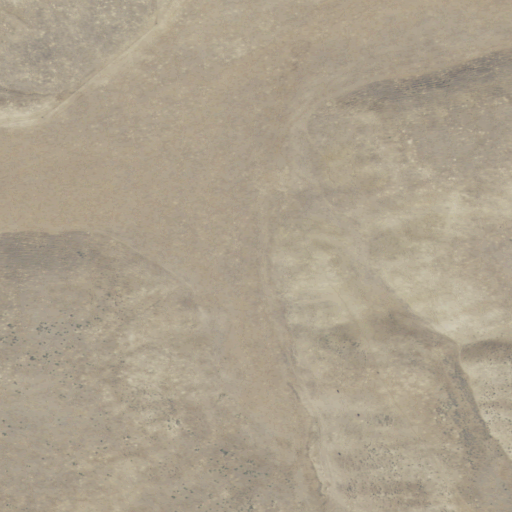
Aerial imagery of valley in Oregon named Trail Gulch containing grassland and open development